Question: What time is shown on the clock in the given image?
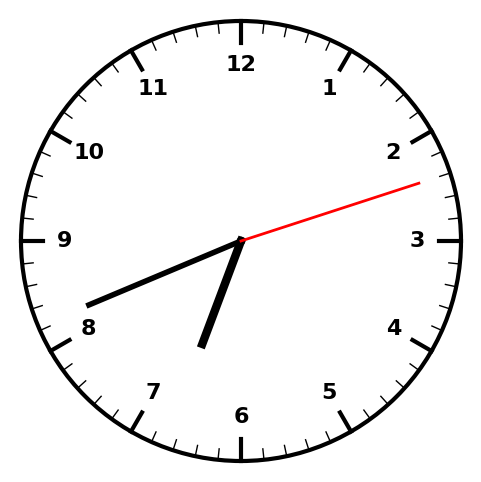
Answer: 06:41:12